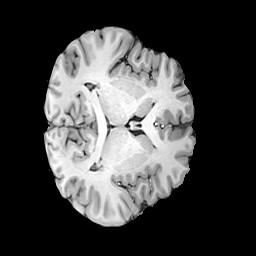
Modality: T1w
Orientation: axial
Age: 20
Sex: female
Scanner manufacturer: siemens
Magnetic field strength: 3 T
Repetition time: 2 s
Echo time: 0.0024 s